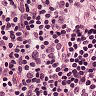
Metastatic tissue present: no